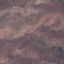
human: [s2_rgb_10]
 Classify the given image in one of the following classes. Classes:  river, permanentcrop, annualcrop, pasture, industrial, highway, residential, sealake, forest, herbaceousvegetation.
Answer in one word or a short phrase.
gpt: HerbaceousVegetation